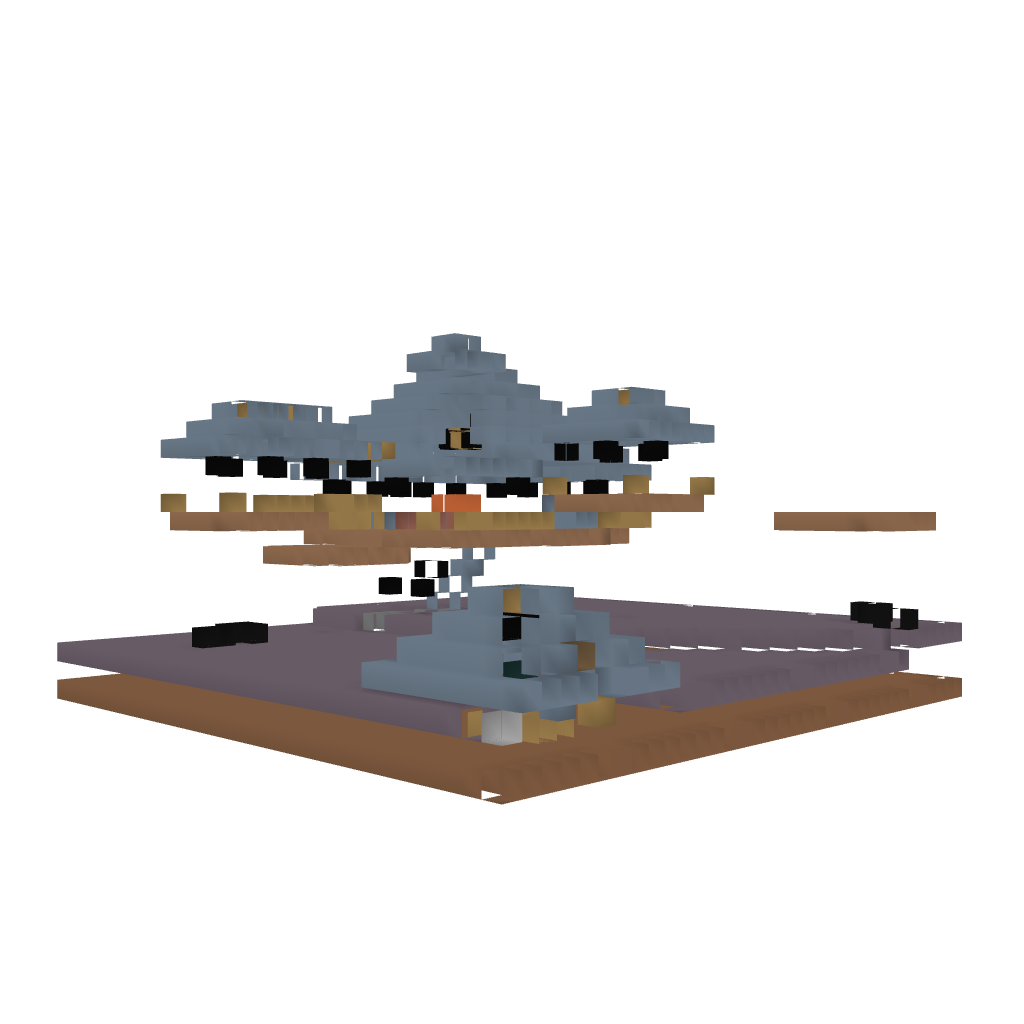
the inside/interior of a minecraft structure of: Mushroom house 1